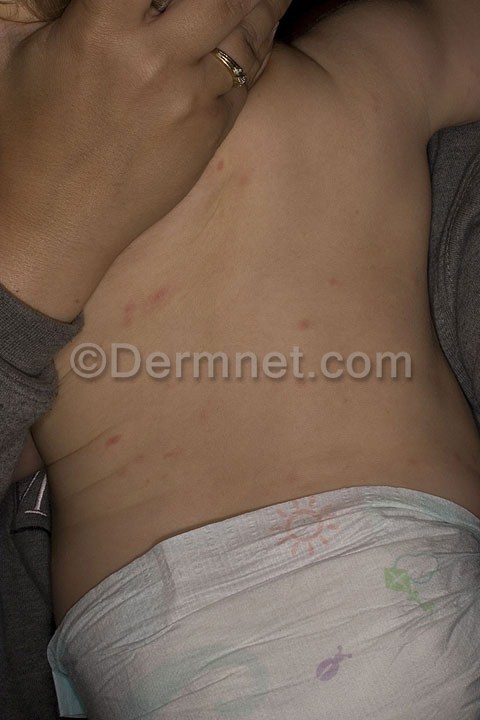
Disease: Exanthems and Drug Eruptions